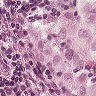
Metastatic tissue present: yes